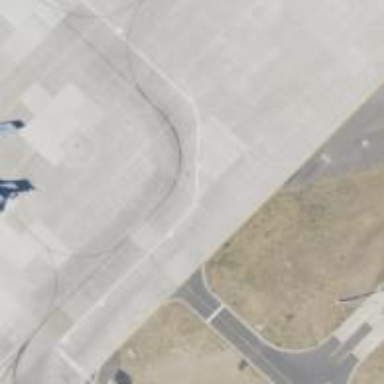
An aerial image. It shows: View of taxiway at the airport.